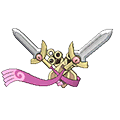
Pok\u00e9mon: doublade